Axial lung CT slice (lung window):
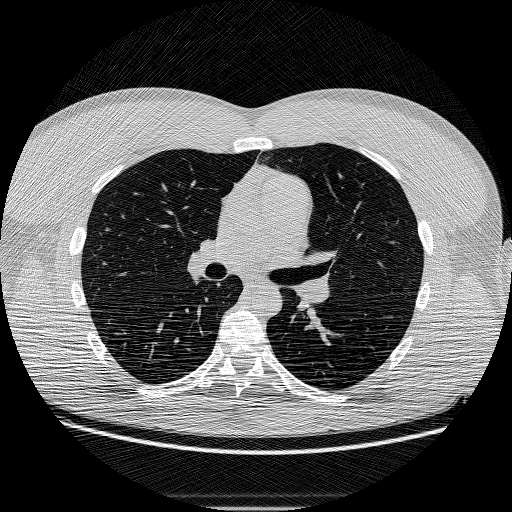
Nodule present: no